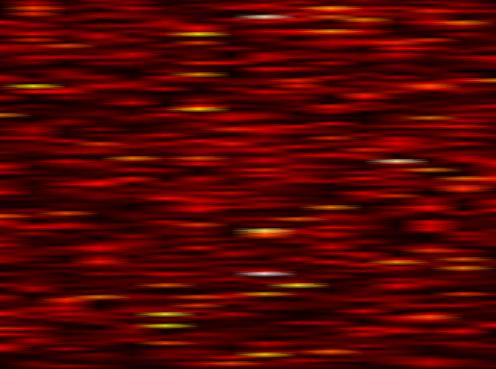
Label: WOLA